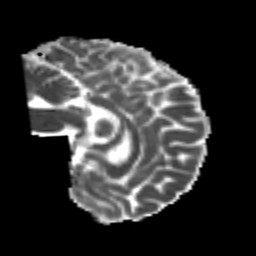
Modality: MD
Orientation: sagittal
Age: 24
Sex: male
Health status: healthy
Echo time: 0.074 s